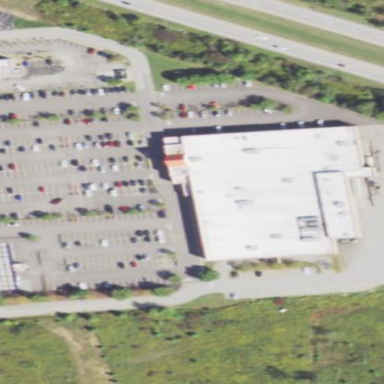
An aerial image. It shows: Supermarket located in building.